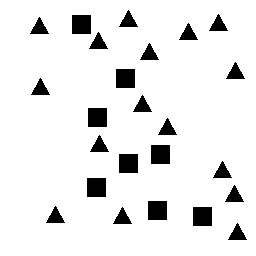
Squares: 8
Triangles: 16
Stars: 0
Total shapes: 24